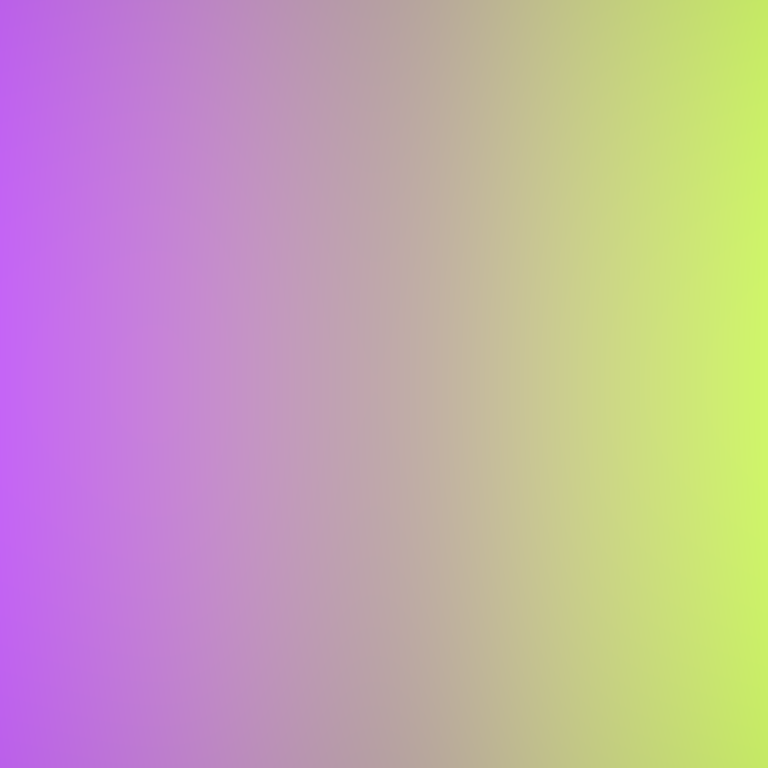
Abstract light effect, smooth gradient from soft purple to gentle yellow, calm atmosphere, diffuse glow, no room, no furniture, no objects.